Question:
As can be seen in the figure, the xlabel and ylabe is out of plot region and can not show fully.
Someone may say change the fontsize, but I want the fontsize to be large.
below is the code:
'''
from numpy import *
from pylab import *
tduration=3600
if tduration<960:
time=linspace(0,tduration,120)
else:
n=(tduration-960)/480
time1=linspace(0,960,8,endpoint=False)
time2=linspace(960,tduration,n)
time=hstack((time1,time2))
timemin=time/60
T0=20
Tf=T0+345*log10(8*timemin+1)
timetem=column_stack((timemin,Tf))
savetxt("timetem.txt",timetem,newline='
',fmt='%f')
heatingRate=345/(8*timemin+1)
fig,ax1 =subplots()
ax2 = ax1.twinx()
rc('font',family='Times New Roman')
ax1.plot(timemin,Tf,'k',linewidth=3,label='ISO834 fire curve')
ax2.plot(timemin,heatingRate,'b--',linewidth=3,label='heating rate')
ax1.plot(0, 0,'b--', label = 'heating rate',linewidth=3)
leg=ax1.legend(loc='best',fontsize=24)
leg.get_frame().set_alpha(0.0)
ax1.set_ylabel(r"T$(^{\circ}C)$",fontsize=24,fontname="Times New Roman")
ax2.set_ylabel(r"Heating rate($^{\circ}C$/min)",fontsize=24,fontname="Times New Roman")
ax1.set_xlabel("Time(min)",fontsize=24,fontname="Times New Roman")
ax1.tick_params(labelsize=24)
ax2.tick_params(labelsize=24)
ax1.grid()
show()
fig.savefig('iso834 with hr.png', transparent=True)
'''
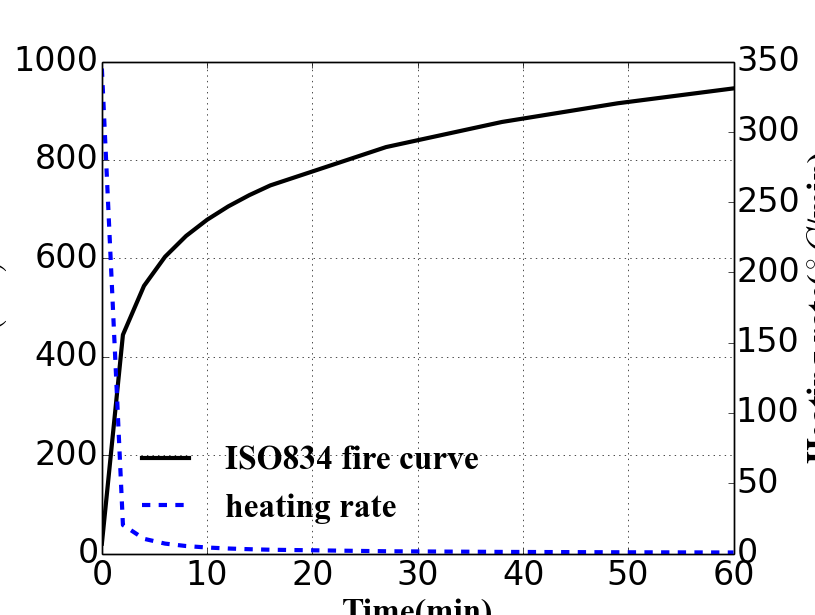
Answer: It might be a bit late right now, but anyway:
You should specify the inner margins for your figure and the spaces within subplots, if you have any subplots in your figure. Following code will help you. Put it right before showing the plot.
'''
plt.subplots_adjust(wspace=0.6, hspace=0.6, left=0.1, bottom=0.22, right=0.96, top=0.96)
'''
But, another question would be how to specify the values for above parameters in subplot_adjust, then the answer is to use subplot_tool. Put following code right before showing the plot and a popup window comes up and you can play with the values and find the one you like.
'''
plt.subplot_tool()
'''
Also, it is better to specify the total size of your figure using the figsize argument.
I hope it helps.